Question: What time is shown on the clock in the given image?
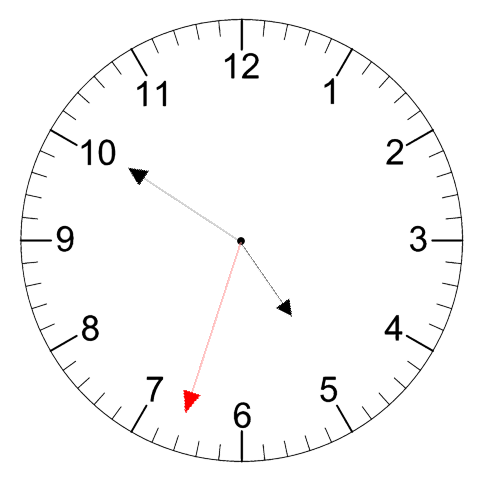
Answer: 04:50:33